Aerial crown-view tile of a tropical tree (Barro Colorado Island, Panama), acquired 20241216:
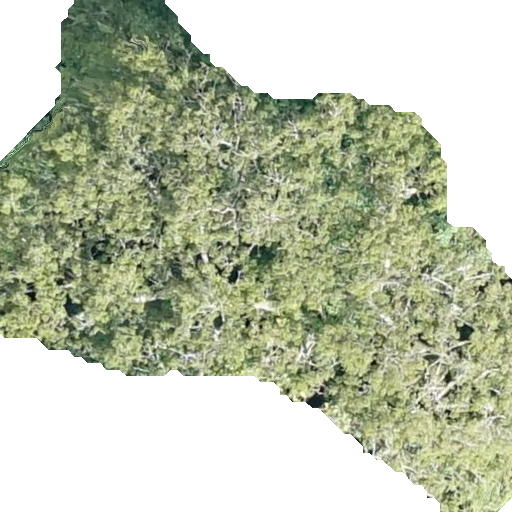
Species: Handroanthus guayacan
GBIF accepted scientific name: Handroanthus guayacan
Crown area: 263.16 m²